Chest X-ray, AP view. Patient: 58 years old, sex M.
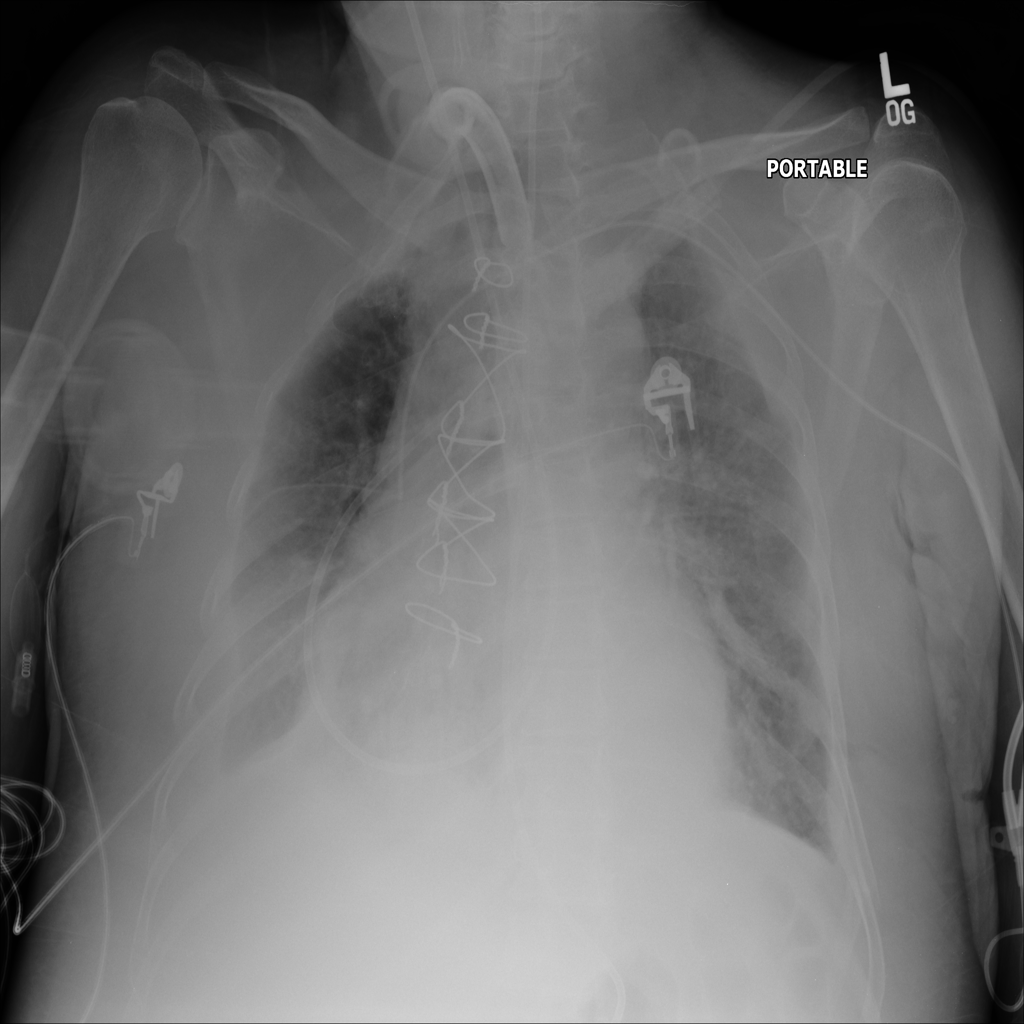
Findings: No Finding